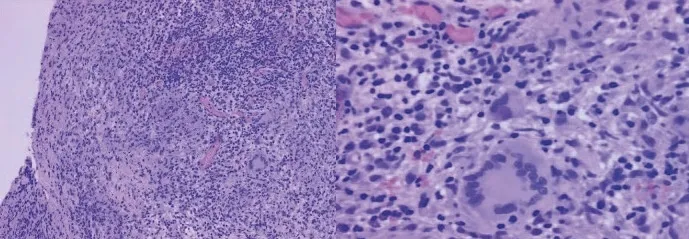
Histopathological examination results of the nasal mucosa, showing acute and chronic ulcerated inflammatory processes with giant cell reaction (Langerhans cells) and epithelioid histocytes, compatible with a diagnosis of leishmaniasis.
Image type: pathology (h&e)